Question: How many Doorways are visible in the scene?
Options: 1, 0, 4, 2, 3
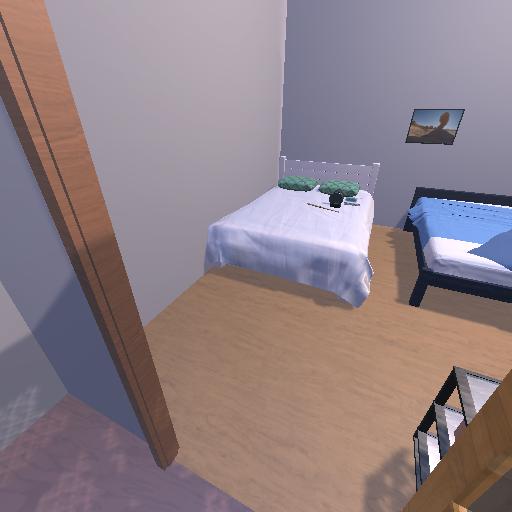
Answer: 1